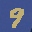
Label: 9